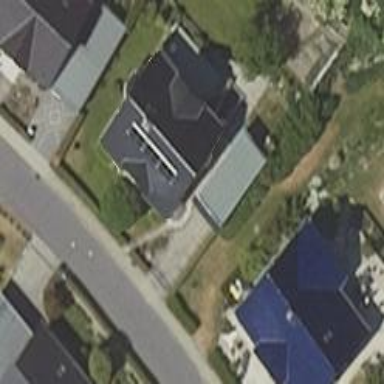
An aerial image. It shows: Driveway.